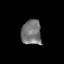
Tissue: skin
Cell type: Epithelial cells
Senescence score: 0.1992
Nuclear area (px): 493
Mean DAPI intensity: 118.075